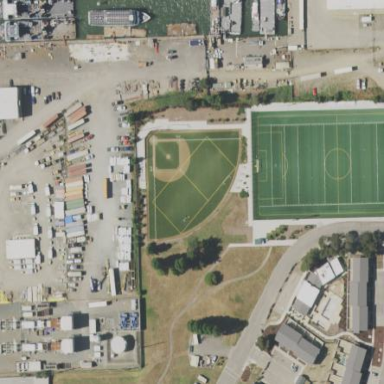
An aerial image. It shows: Artificial turf baseball pitch used for leisure sports.